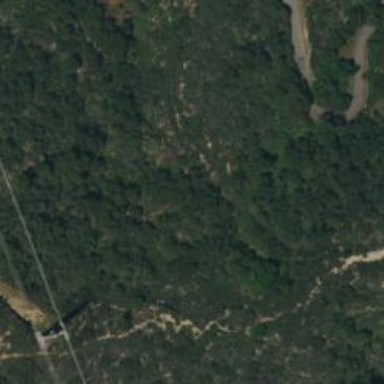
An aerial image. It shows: Path with grade 3 track type.